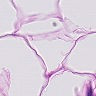
Metastatic tissue present: no